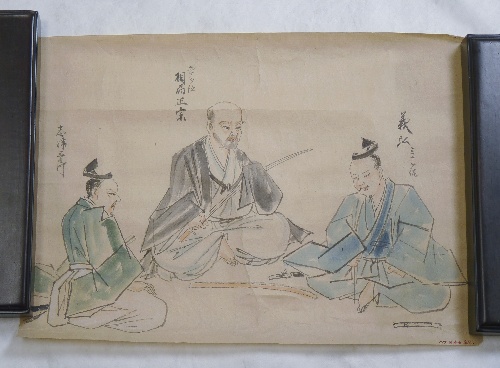
Date: early 19th century
Object type: Drawing
Classification: Paintings
Medium: On paper
Culture: Japan
Period: Edo period (1615–1868)
Dimensions: Image: 10 3/8 × 14 1/2 in. (26.4 × 36.8 cm)
Department: Asian Art
Credit line: Gift of John Achelis, 1907
Accession year: 1907
Repository: Metropolitan Museum of Art, New York, NY
Tags: Men